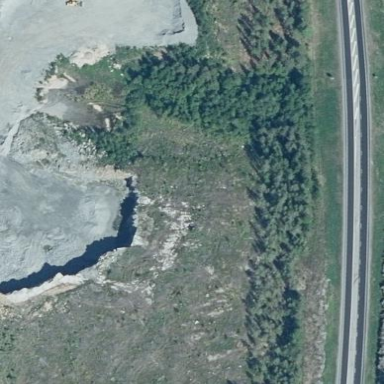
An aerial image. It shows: Quarry with gravel as the main resource.